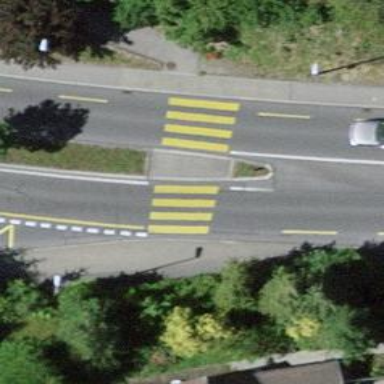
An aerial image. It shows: Kerb barrier.